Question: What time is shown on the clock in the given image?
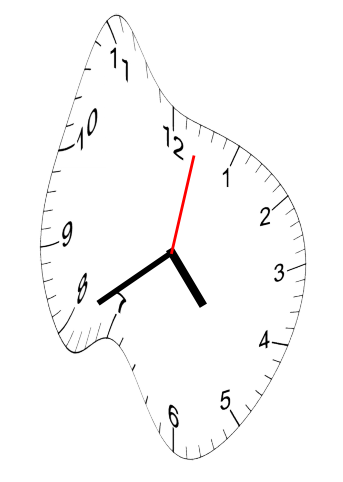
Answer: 04:40:02